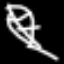
Label: leaf